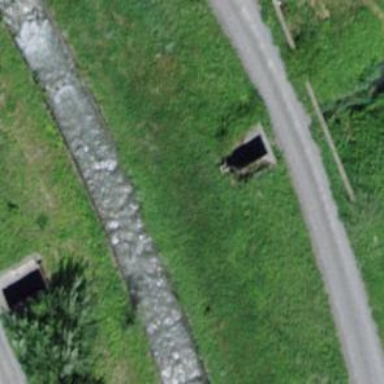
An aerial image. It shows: Ditch serving as waterway.